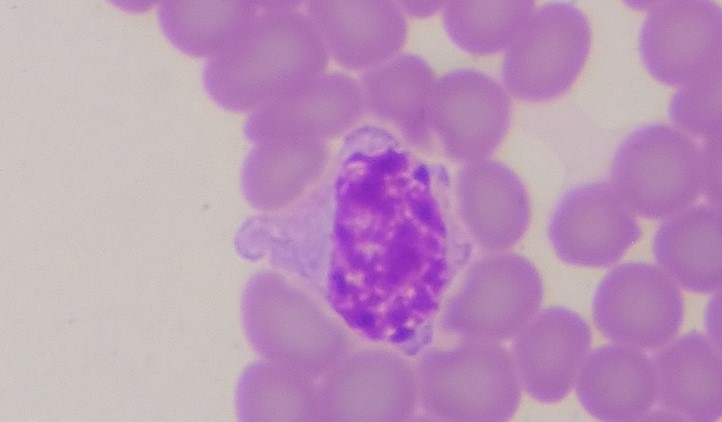
White blood cell type: Monocyte